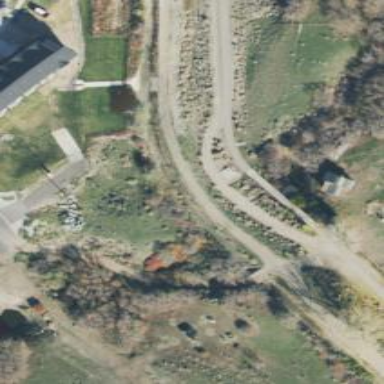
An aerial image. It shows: Path leading to bridge.